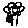
Label: flower